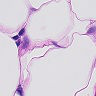
Metastatic tissue present: yes